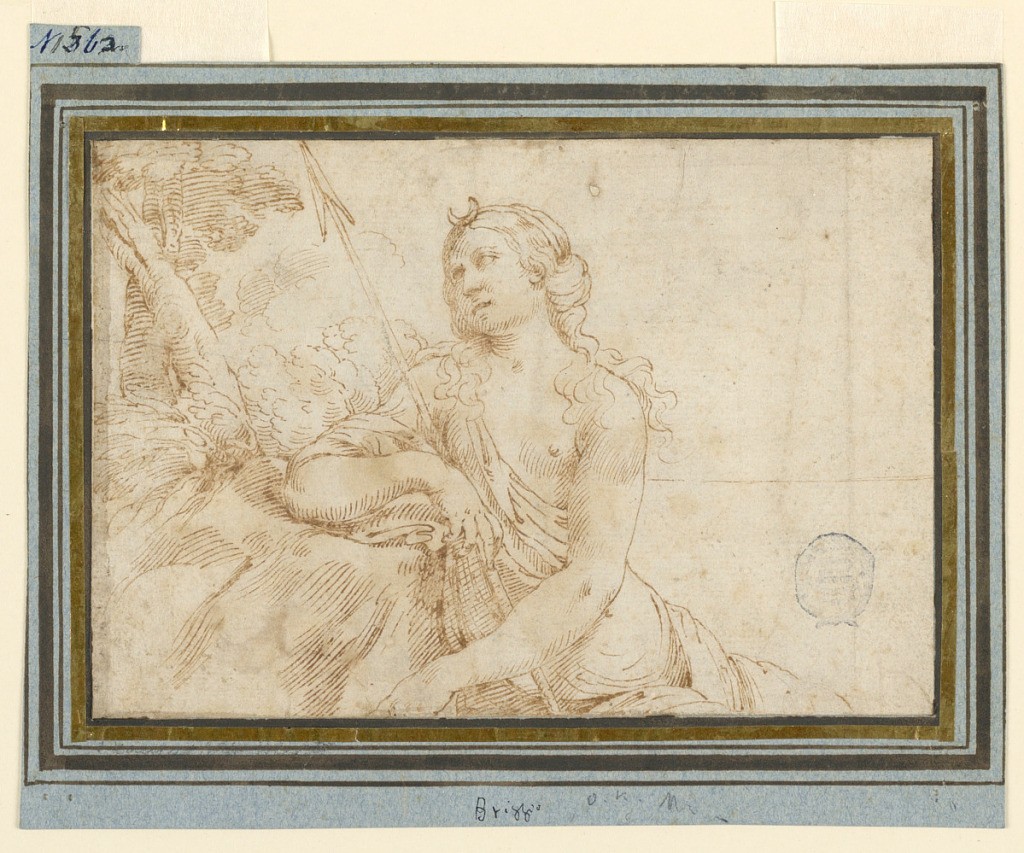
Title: The Goddess Diana Leaning on an Outcropping
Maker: Francesco Brizzi, Italian, 1574 - 1623
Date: early 17th century
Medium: Pen and bistre on paper
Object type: Drawing
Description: The Goddess Diana wears a crown with her insignia of a half moon and is depicted in outdoor setting with her spear loosely leaning against her right arm.  Trees and bushes fill the upper left side of the drawing and there is a line across the middle of the background to her right, possibly indicating a horizon line over water.